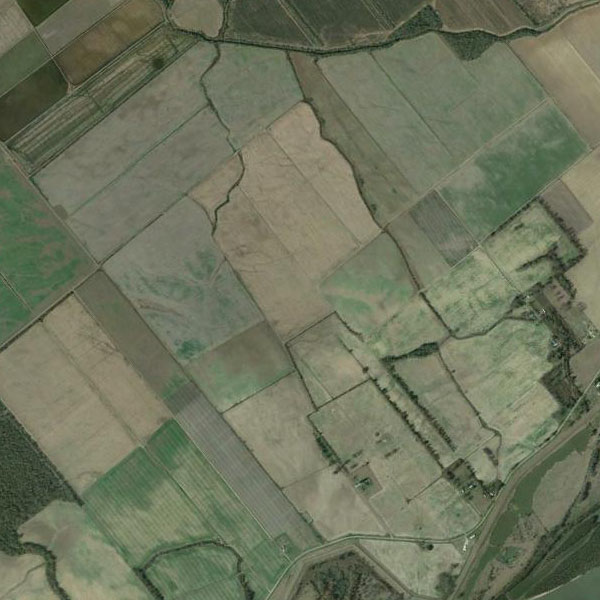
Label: Farmland